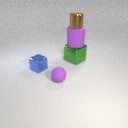
small blue metal cube to the left of small purple rubber sphere